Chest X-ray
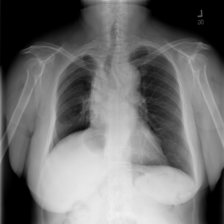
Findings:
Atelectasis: negative
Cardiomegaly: negative
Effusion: negative
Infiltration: positive
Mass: negative
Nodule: negative
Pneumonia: negative
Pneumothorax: negative
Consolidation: negative
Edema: negative
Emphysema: negative
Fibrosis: negative
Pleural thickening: negative
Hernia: negative